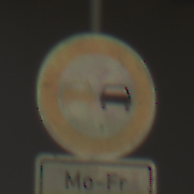
Verkehrszeichen: Ueberholverbot
Zusatzzeichen unten: ZeitangabenMitBeschraenkungAufWochentage2
Umgebung: Outdoor, Urban
Tageszeit: MorningAfternoon
Wetter: Clear
Licht: Natural
Jahreszeit: NotSpecified
Kontrast: HighContrast